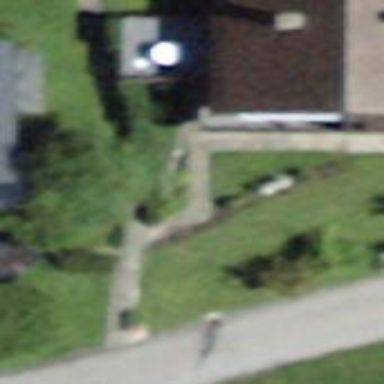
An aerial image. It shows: Set of steps on the road.